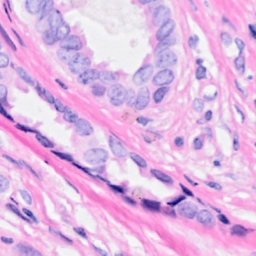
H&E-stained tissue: Breast